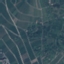
Land use / land cover class: PermanentCrop